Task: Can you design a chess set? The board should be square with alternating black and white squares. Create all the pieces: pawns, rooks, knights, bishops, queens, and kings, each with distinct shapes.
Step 3845:
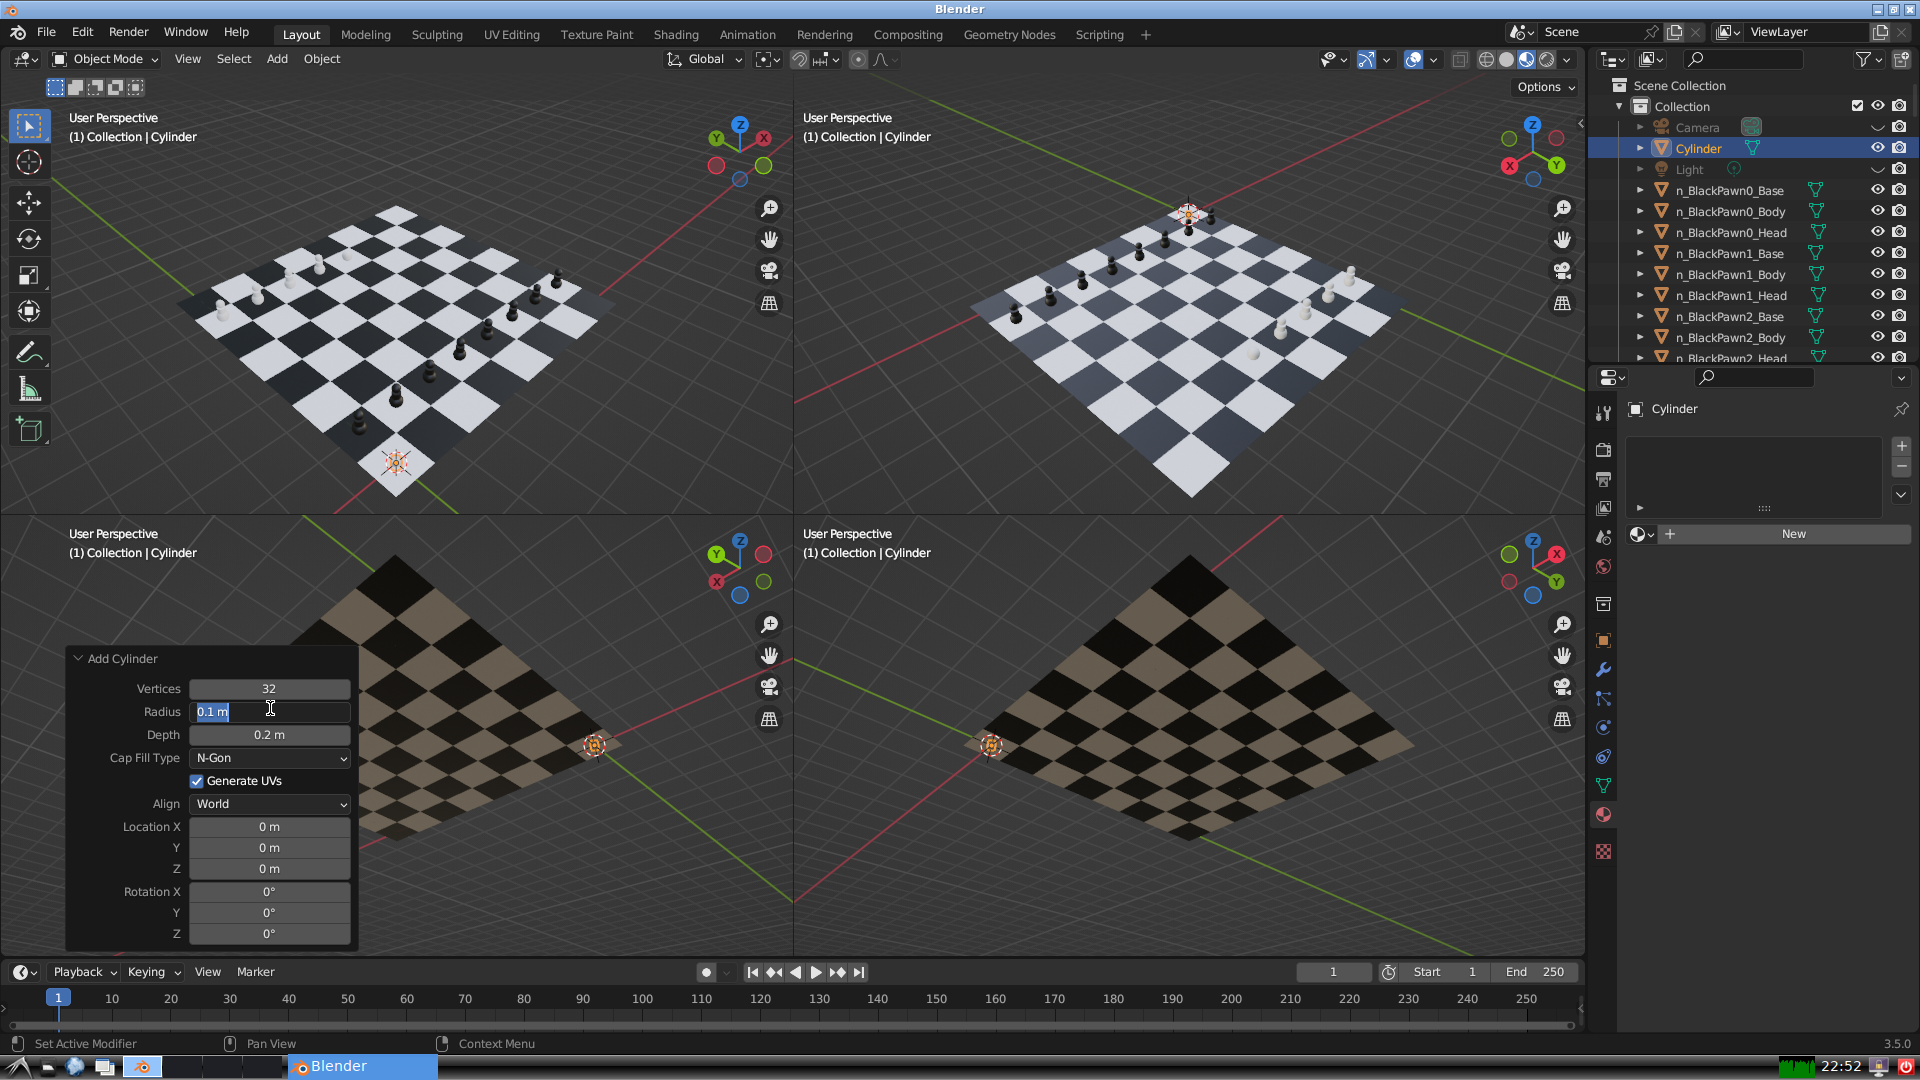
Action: input_text: 0.1